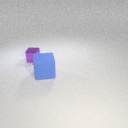
small purple metal cube to the left of large blue rubber cube